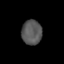
Tissue: lung
Cell type: Others
Senescence score: 0.2382
Nuclear area (px): 492
Mean DAPI intensity: 86.88